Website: apple
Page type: address-validator
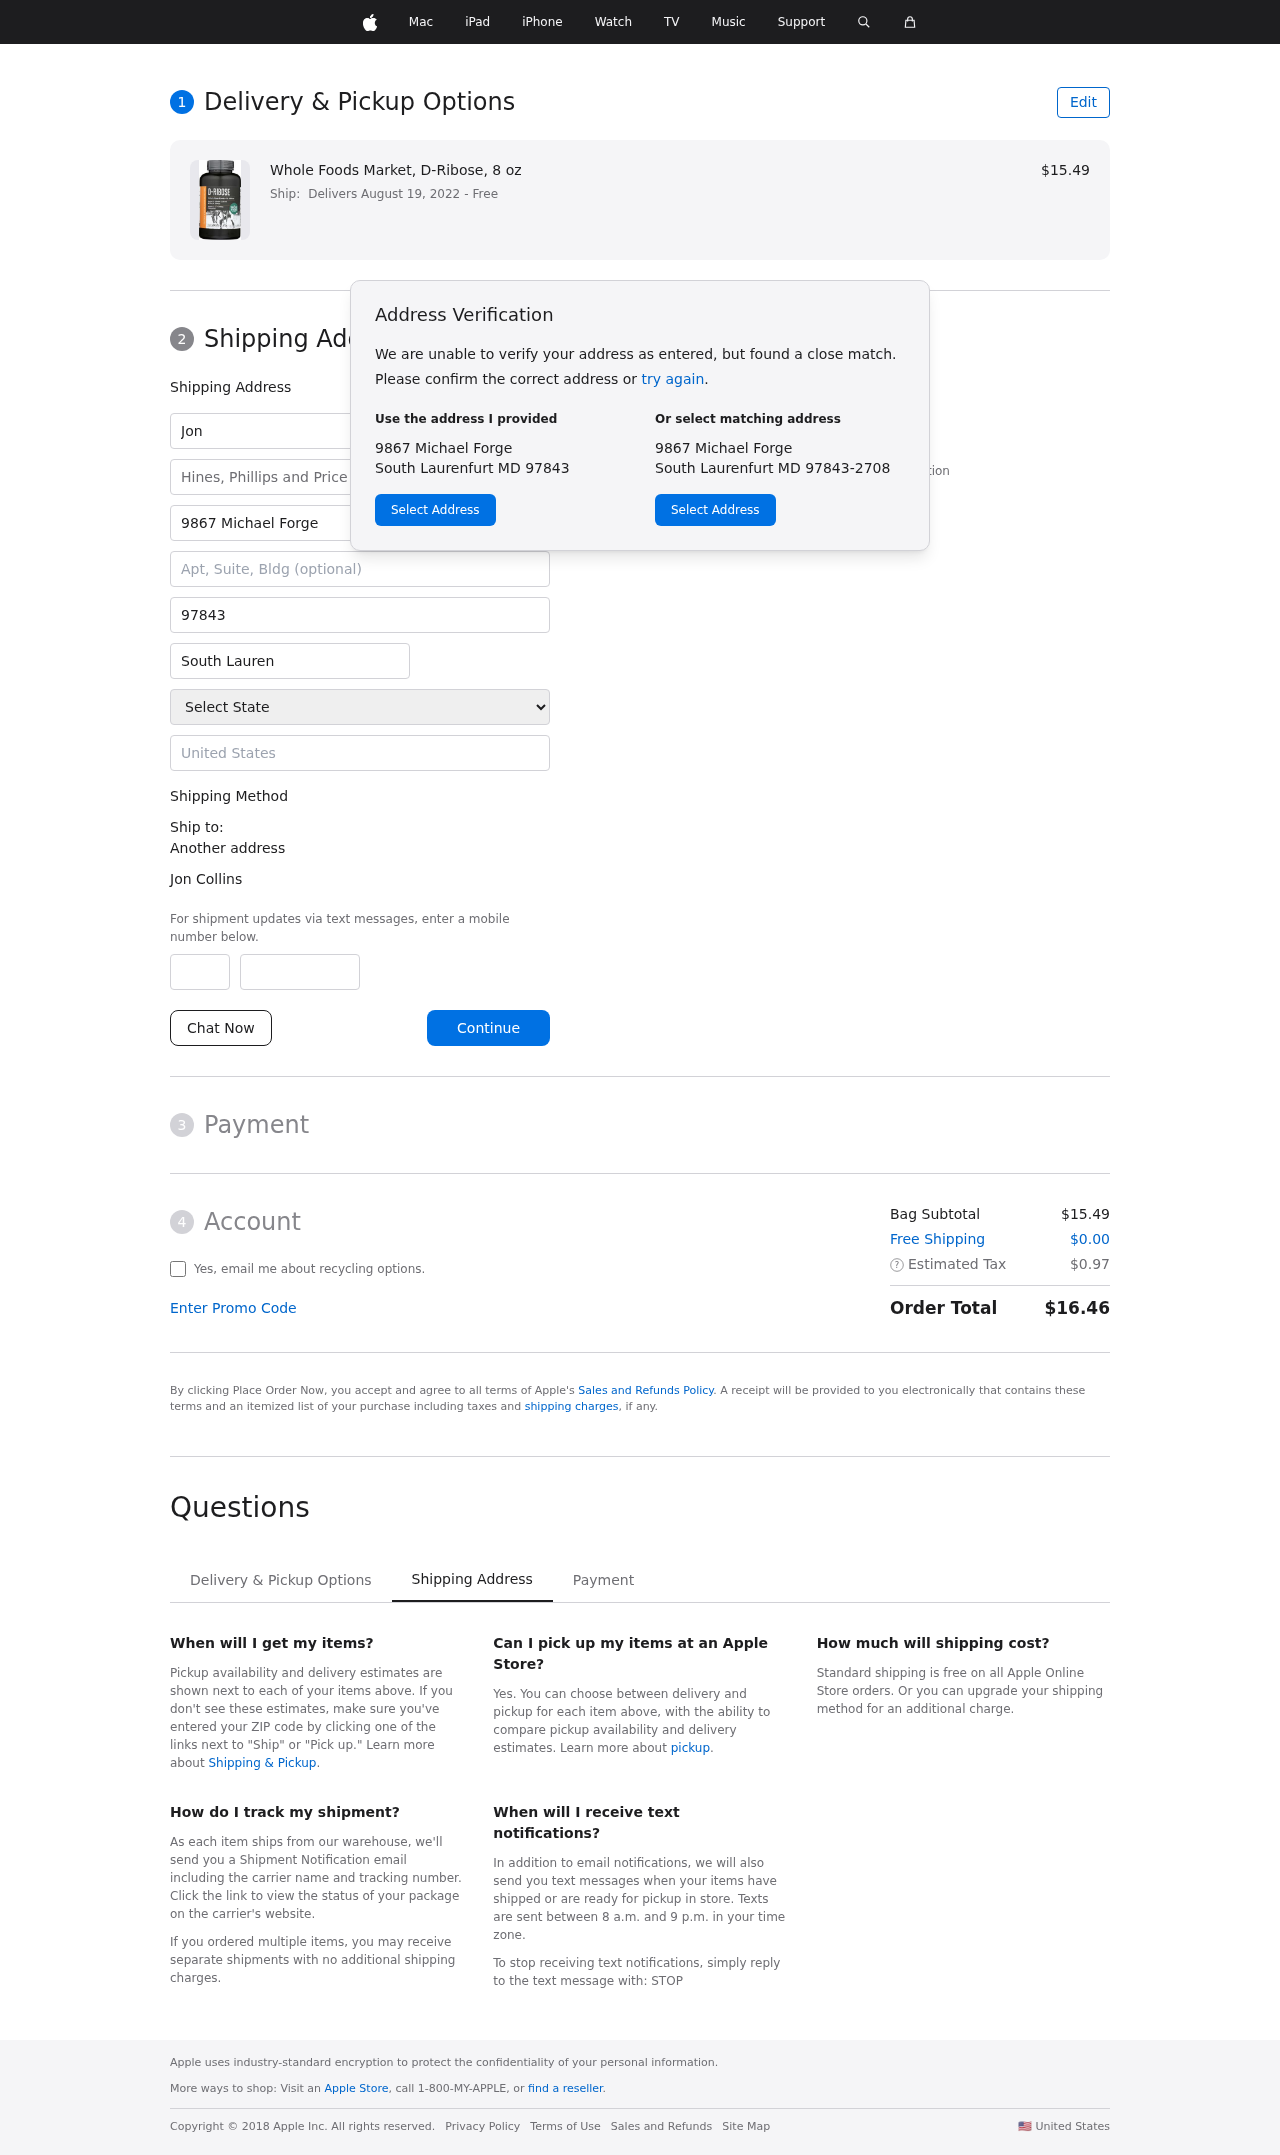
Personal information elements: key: PII_CITY
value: South Laurenfurt
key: PII_COMPANY
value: Hines, Phillips and Price
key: PII_COUNTRY
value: United States
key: PII_FIRSTNAME
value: Jon
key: PII_FULLNAME
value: Jon Collins
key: PII_LASTNAME
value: Collins
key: PII_PHONE_AREA
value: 282
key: PII_PHONE_SUFFIX
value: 1336
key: PII_POSTCODE
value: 97843
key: PII_STATE
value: Maryland
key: PII_STREET
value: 9867 Michael Forge
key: PII_CITY_STATE_ZIP
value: South Laurenfurt MD 97843
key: PII_STATE_ABBR
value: MD
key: PII_POSTCODE_FULL
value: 97843
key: PII_STATE_ABBR2
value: MD
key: PII_POSTCODE_NUMERIC
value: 97843
Product elements: key: PRODUCT1_NAME
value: Whole Foods Market, D-Ribose, 8 oz
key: PRODUCT1_PRICE
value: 15.49
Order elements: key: ORDER_DELIVERY_DATE
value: Delivers August 19, 2022
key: ORDER_SUBTOTAL
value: $15.49
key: ORDER_SHIPPING_COST
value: $0.00
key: ORDER_TAX
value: $0.97
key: ORDER_TOTAL
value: $16.46